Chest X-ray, PA view. Patient: 56 years old, sex M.
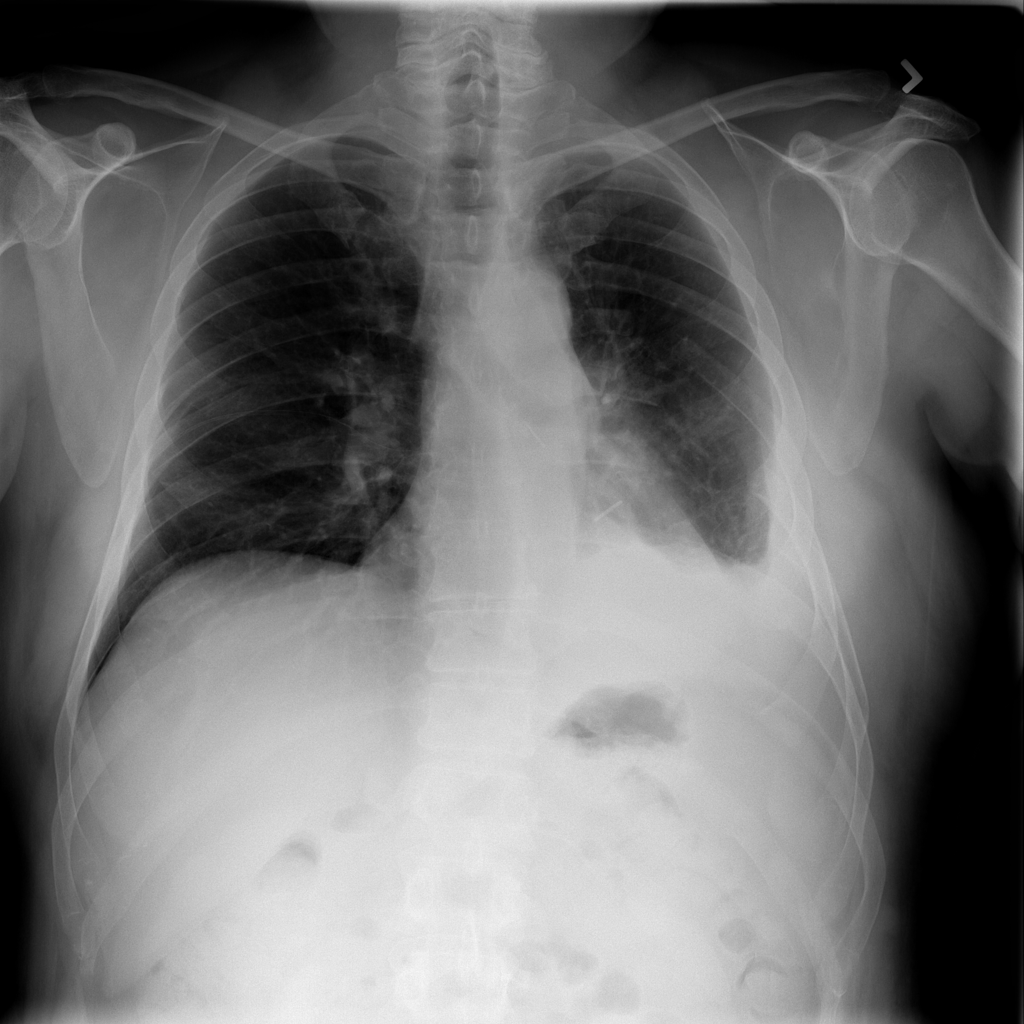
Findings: Effusion